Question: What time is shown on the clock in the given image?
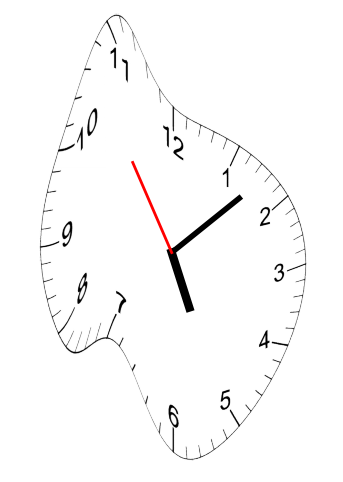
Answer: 05:07:54